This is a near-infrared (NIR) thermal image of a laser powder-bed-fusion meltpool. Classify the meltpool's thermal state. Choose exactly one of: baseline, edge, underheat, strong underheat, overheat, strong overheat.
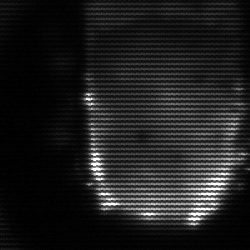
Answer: baseline